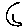
Label: moon